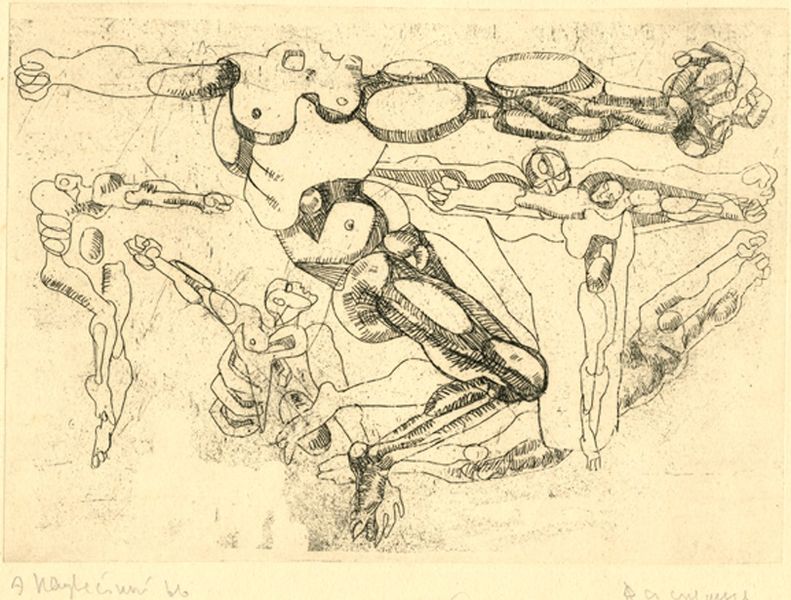
Titel: The Crucifixion, The Crucifixion
Künstler: Ernst Neizvestnyi (Neizvestny)
Standort: Amherst (Massachusetts, USA)
Institution: Mead Art Museum, Amherst College
Schlagwörter: arm, figurative, hand, man, nude, feet, male, drawing, texture, cubist, illustration, line, sketch, crucifixion, abstract, human, jesus, foot, observation, study, chest, christ, figure, christian, body, skeleton, muscle, surrealism, bone, surreal, anatomy, crucify, torso, 20th century, muscular, 1920s, male christian